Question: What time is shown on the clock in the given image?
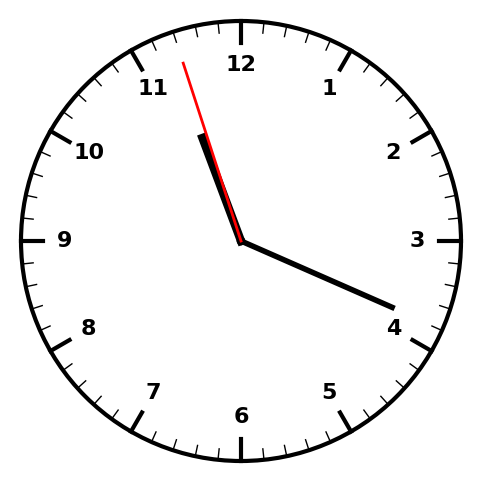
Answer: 11:18:57